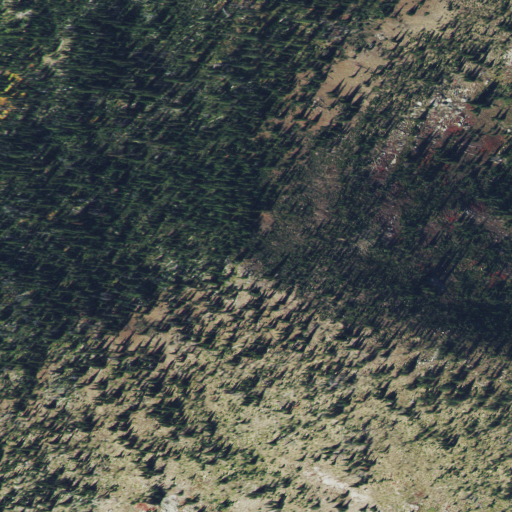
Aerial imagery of mountain in Idaho named Lizard Peak containing evergreen forest, shrub, and grassland